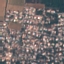
Label: Residential